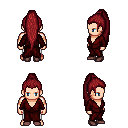
a pixel art fantasy rpg character, male body template, human, light skin, red robe, white pants, brunette extra-long topknot hairstyle, maroon shoes, four views (front, back, left, right), 2x2 character sprite sheet, small pixel art, hard edges, no anti-aliasing